Question: can you please tell me why my list is not display .
I used this <URL> here is the documenetation
<URL>
<URL>
'''
app.controller('loginCtrl', ['$scope', function(scope){
var friends = [
{name:'John', age:25, gender:'boy'},
{name:'Jessie', age:30, gender:'girl'},
{name:'Johanna', age:28, gender:'girl'},
{name:'Joy', age:15, gender:'girl'},
{name:'Mary', age:28, gender:'girl'},
{name:'Peter', age:95, gender:'boy'},
{name:'Sebastian', age:50, gender:'boy'},
{name:'Erika', age:27, gender:'girl'},
{name:'Patrick', age:40, gender:'boy'},
{name:'Samantha', age:60, gender:'girl'}
];
scope.items=friends;
}])
'''
is there any one idea how to add css ?
any body idea why css is not apply using JQM
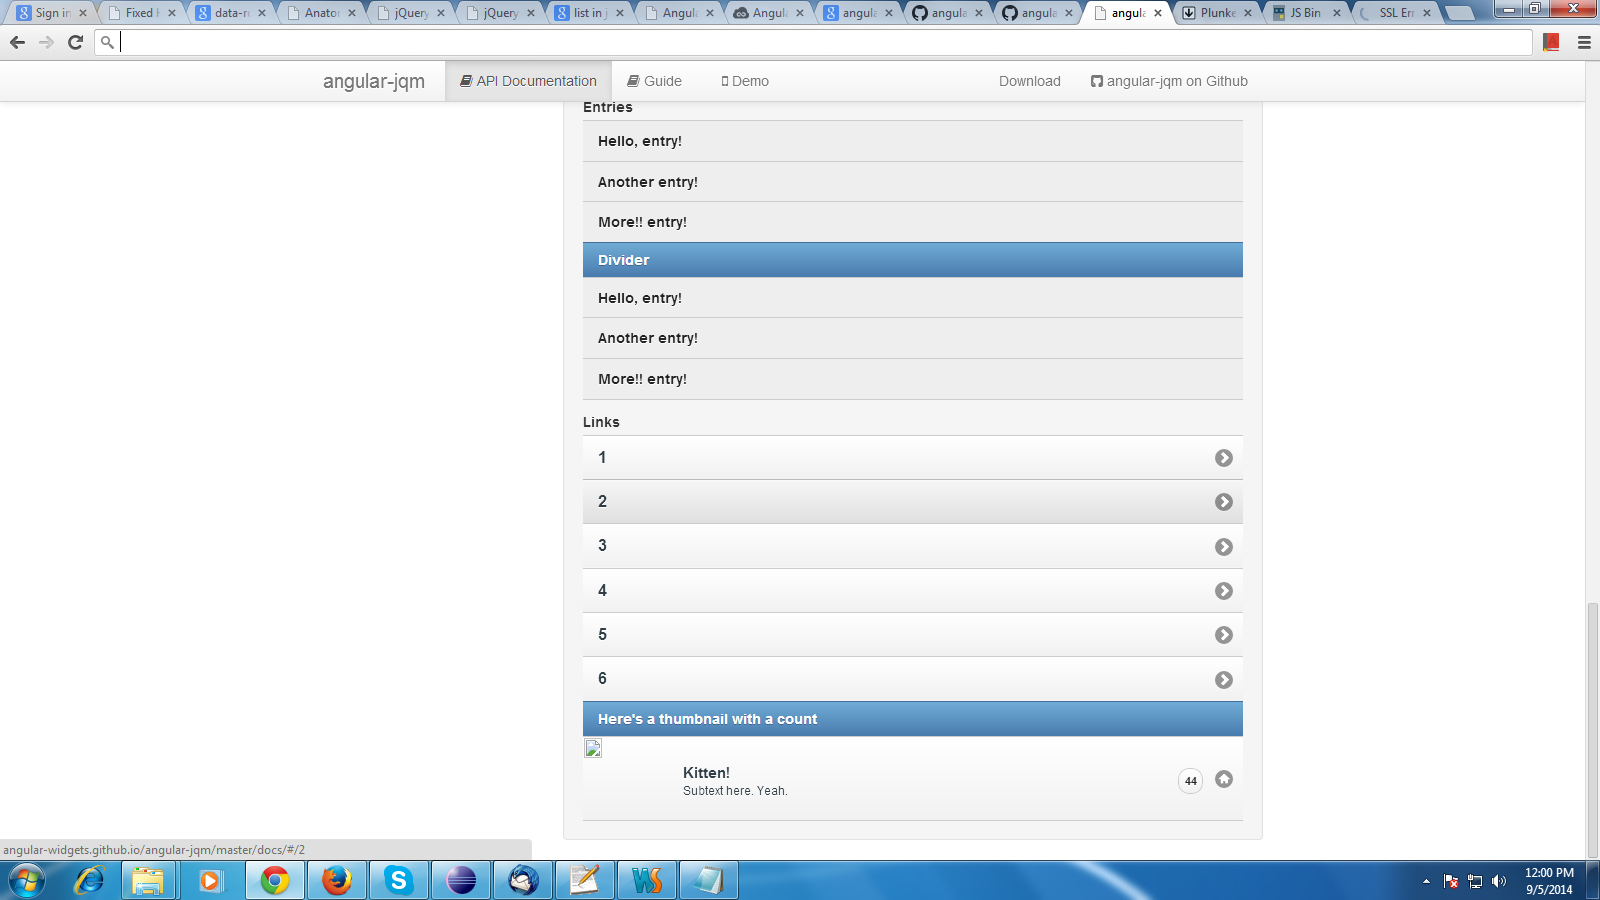
Answer: Take a look at this
<URL>
'''
<div data-role="header" data-position="fixed">
<h1>Fixed Header!</h1>
</div>
<div data-role="content">
<ul data-role="listview">
<li><a href="acura.html">Acura</a></li>
<li><a href="audi.html">Audi</a></li>
<li><a href="bmw.html">BMW</a></li>
</ul>
</div>
<div data-role="footer" data-position="fixed">
<h1>Fixed Footer!</h1>
</div>
'''